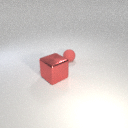
large red metal cube to the left of small red rubber sphere